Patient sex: M
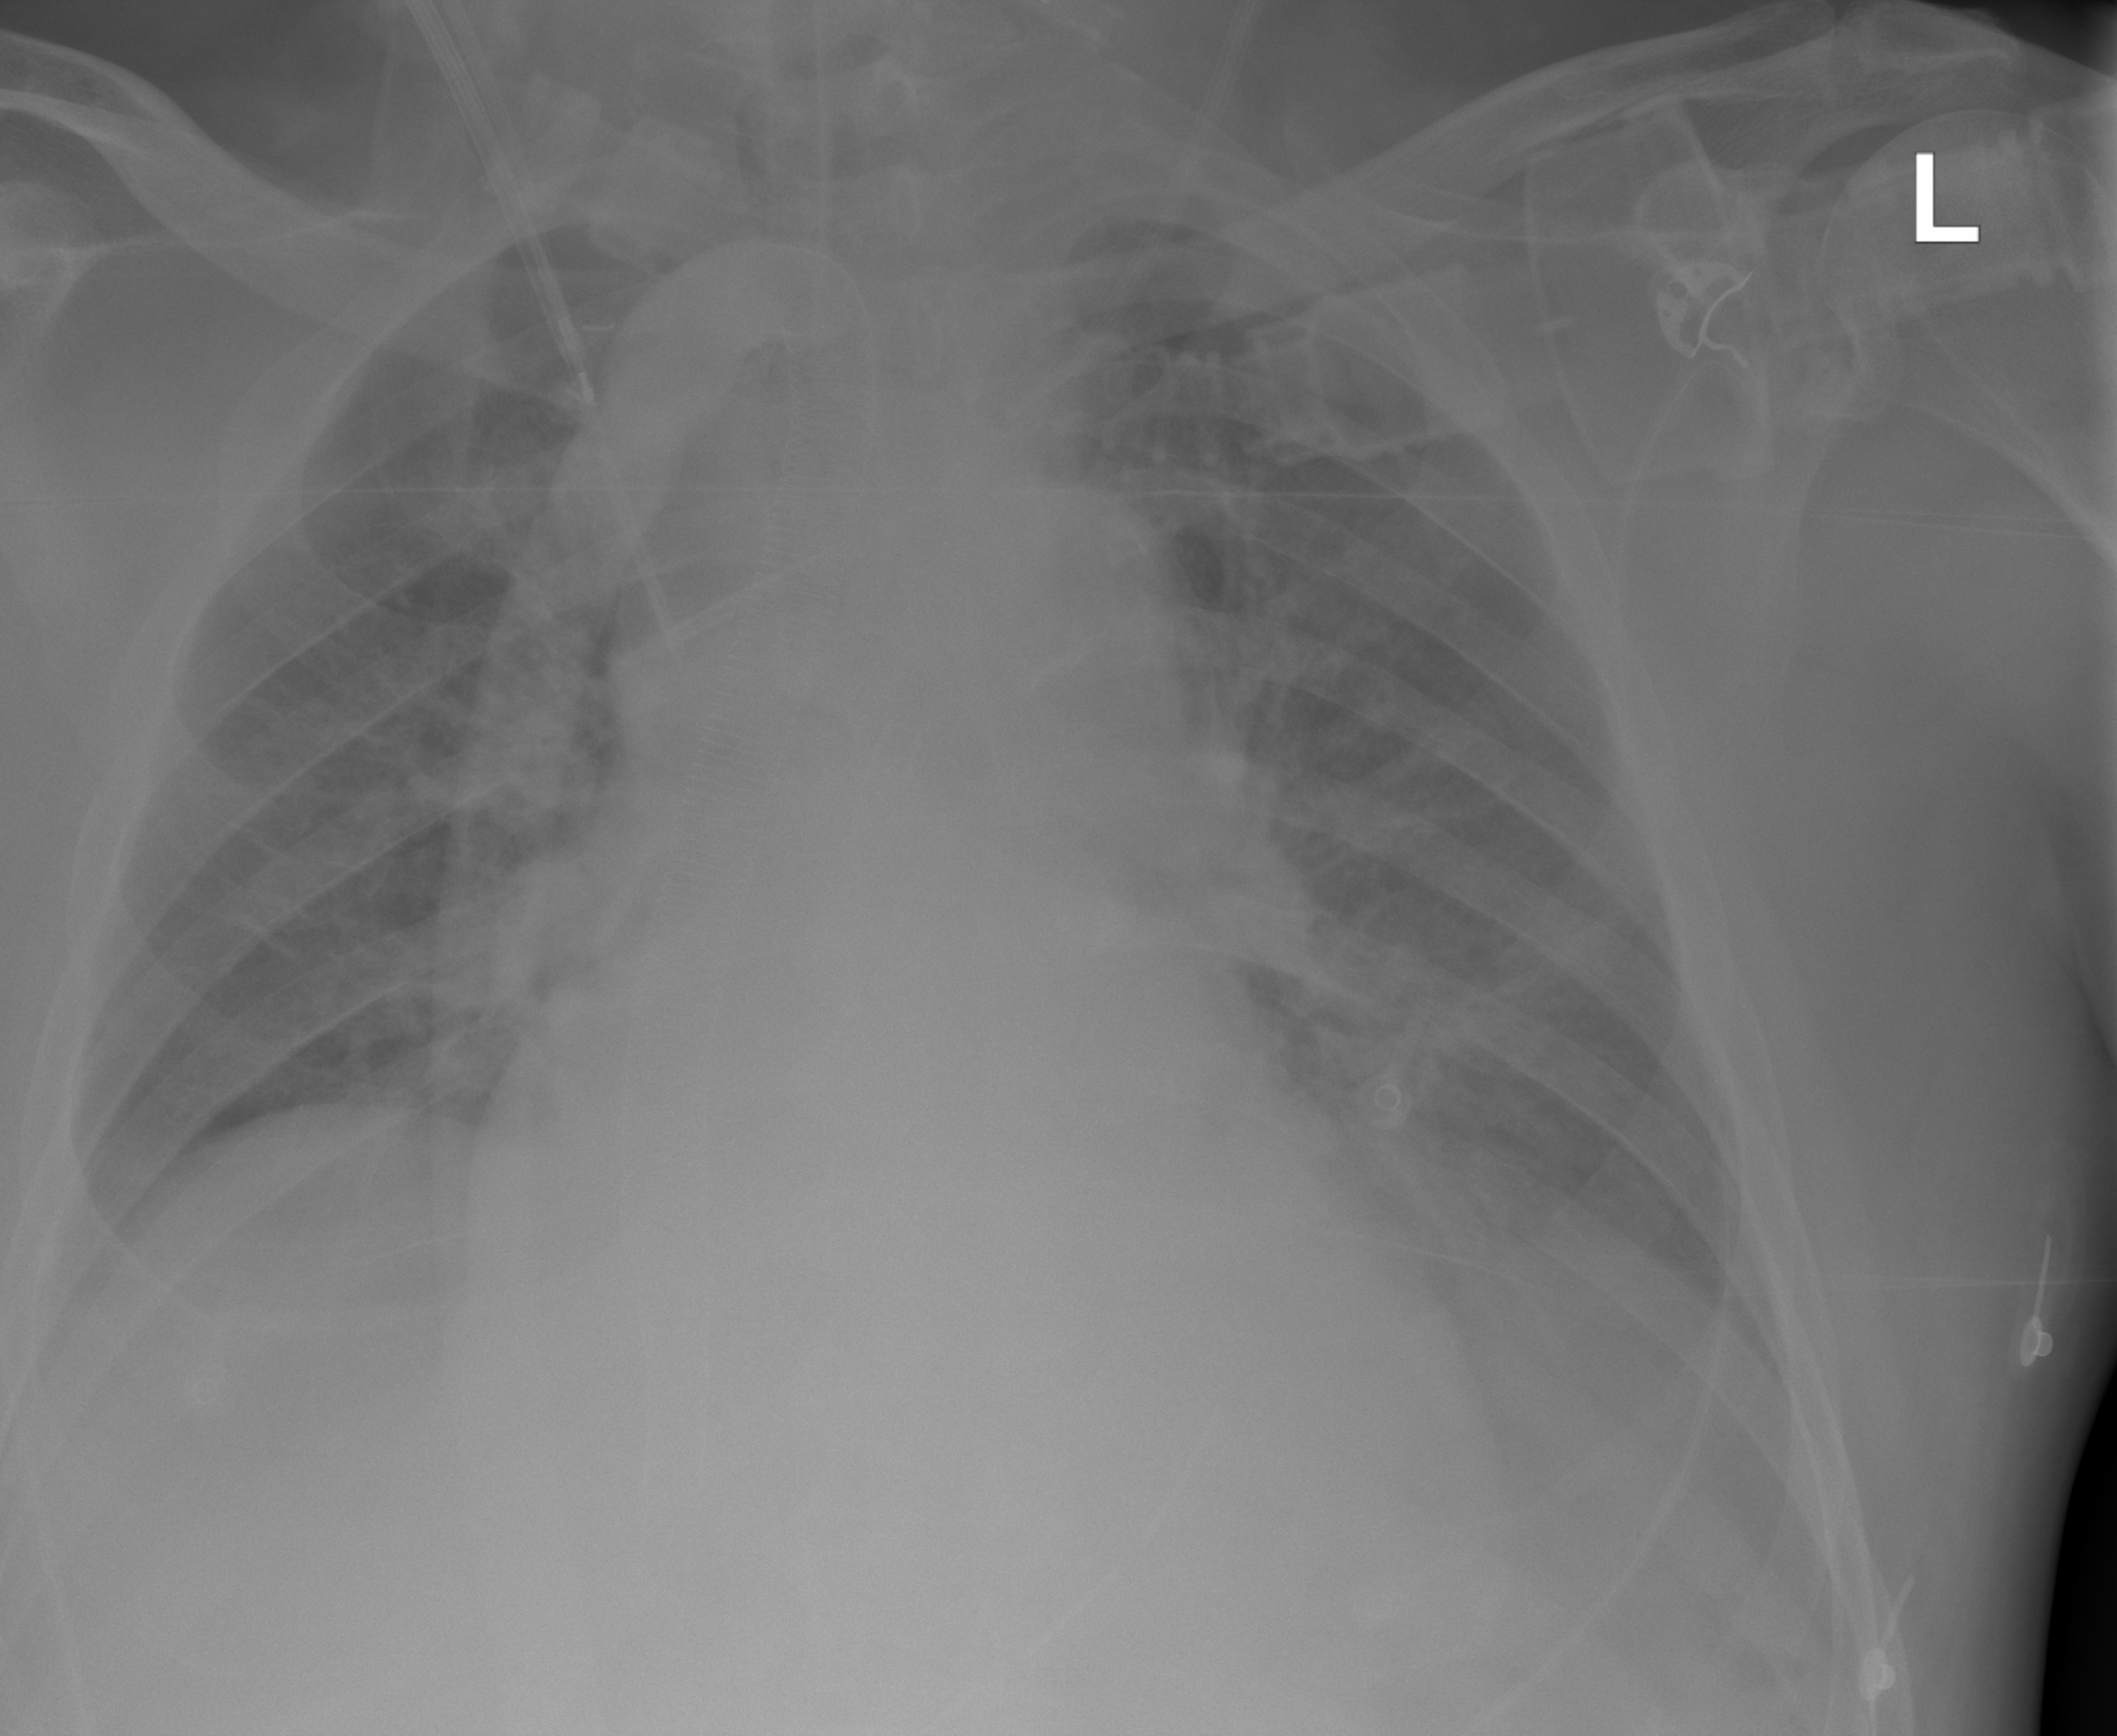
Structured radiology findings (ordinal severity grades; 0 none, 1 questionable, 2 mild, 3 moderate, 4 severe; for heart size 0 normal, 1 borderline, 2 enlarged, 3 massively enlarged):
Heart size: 2
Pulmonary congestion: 2
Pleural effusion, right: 0
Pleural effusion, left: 2
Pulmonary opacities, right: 0
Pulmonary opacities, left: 0
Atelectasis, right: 0
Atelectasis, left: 2